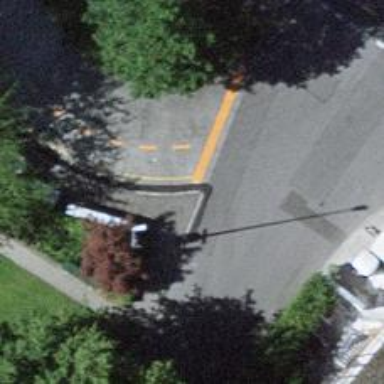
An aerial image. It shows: Kerb barrier.